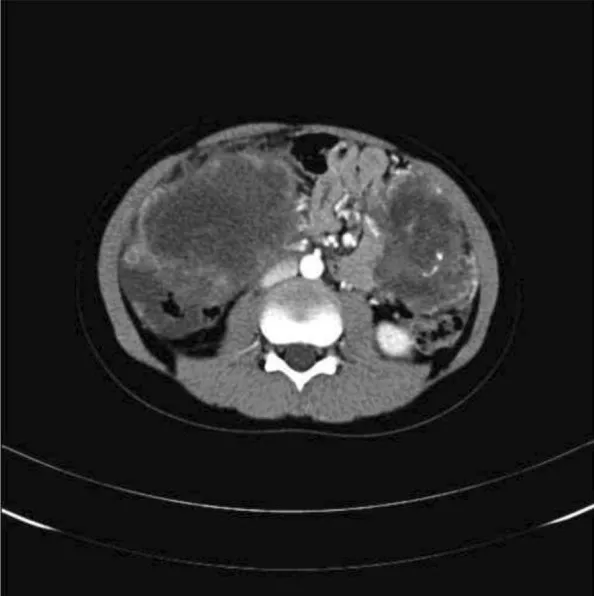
Enhanced CT image in the arterial phase of the mass in the right liver and abdominal cavity.
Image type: radiology (ct)